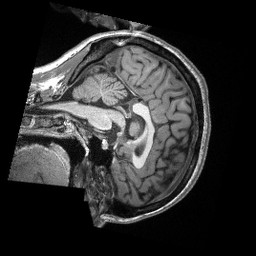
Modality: T1w
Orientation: sagittal
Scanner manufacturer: siemens
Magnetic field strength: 3 T
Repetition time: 2.3 s
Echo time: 0.00308 s